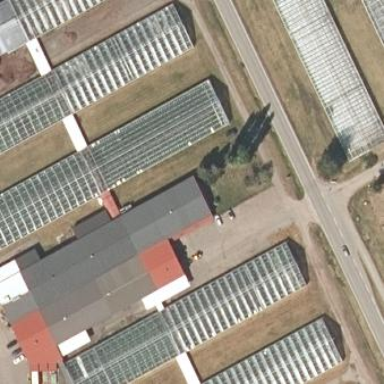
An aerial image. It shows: Greenhouse.